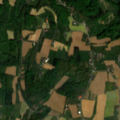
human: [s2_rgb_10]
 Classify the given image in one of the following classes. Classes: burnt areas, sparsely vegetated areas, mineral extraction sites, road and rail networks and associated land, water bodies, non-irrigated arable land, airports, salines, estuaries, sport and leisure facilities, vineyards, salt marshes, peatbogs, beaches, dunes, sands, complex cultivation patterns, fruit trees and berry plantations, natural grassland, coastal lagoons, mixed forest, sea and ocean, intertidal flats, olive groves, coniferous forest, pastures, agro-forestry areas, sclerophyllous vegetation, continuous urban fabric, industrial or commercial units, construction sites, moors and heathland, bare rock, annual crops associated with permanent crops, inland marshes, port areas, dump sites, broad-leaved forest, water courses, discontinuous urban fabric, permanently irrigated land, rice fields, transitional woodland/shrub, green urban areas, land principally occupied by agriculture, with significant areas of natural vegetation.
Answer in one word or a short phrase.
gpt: non-irrigated arable land, complex cultivation patterns, land principally occupied by agriculture, with significant areas of natural vegetation, broad-leaved forest